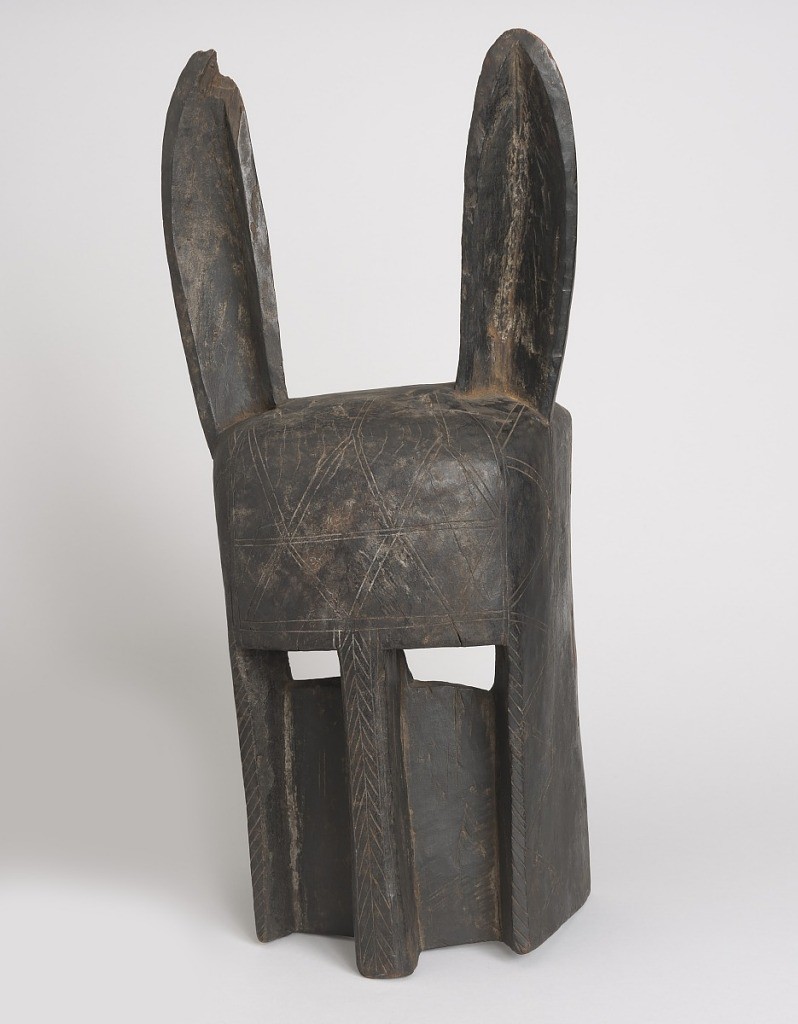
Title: mask
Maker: Sigmund Rothschild, American, 1917 - 1991
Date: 19th century
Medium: wood
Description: Hollowed rectangular anthropomorphic form with long tapering ears framing deep bulbous forehead above pierced rectangular eyes, and bisected by elongated straight nose. Dark brown patina.